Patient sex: F
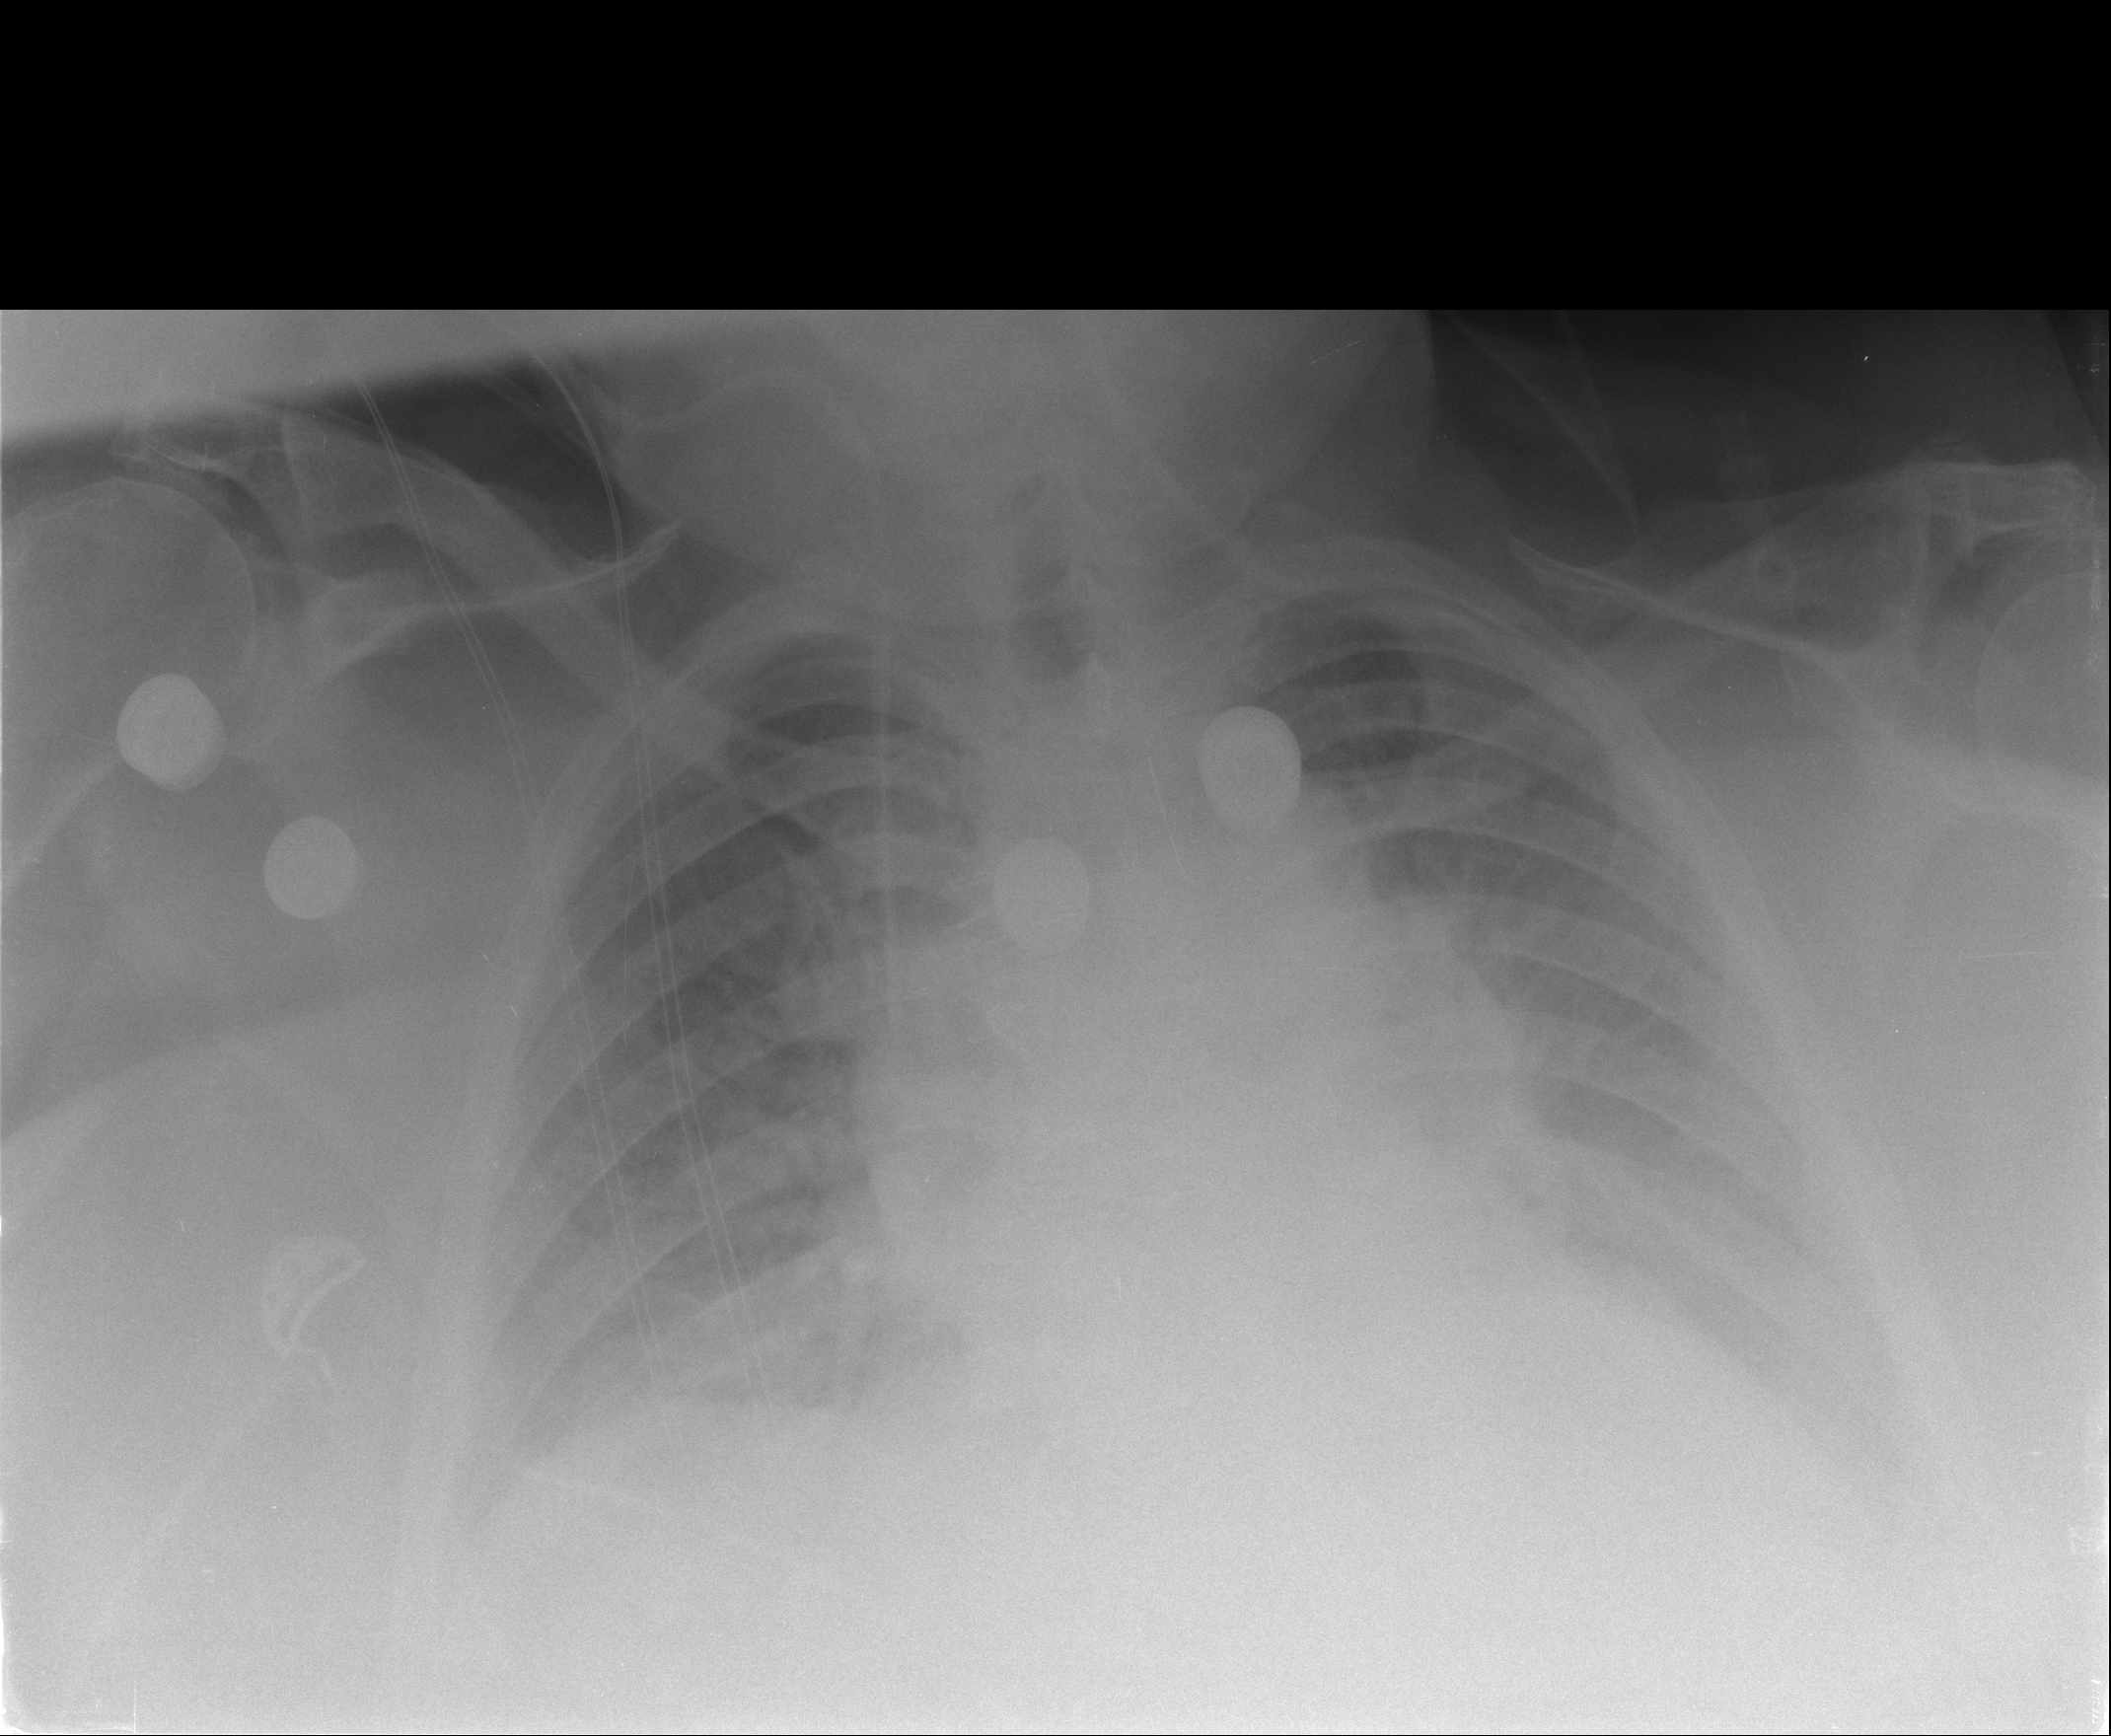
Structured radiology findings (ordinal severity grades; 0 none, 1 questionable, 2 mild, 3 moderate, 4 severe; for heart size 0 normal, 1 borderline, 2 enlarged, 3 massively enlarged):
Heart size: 2
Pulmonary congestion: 2
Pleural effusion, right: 2
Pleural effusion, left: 2
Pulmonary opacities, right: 0
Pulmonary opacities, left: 0
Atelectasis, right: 2
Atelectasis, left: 2